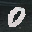
Label: 0